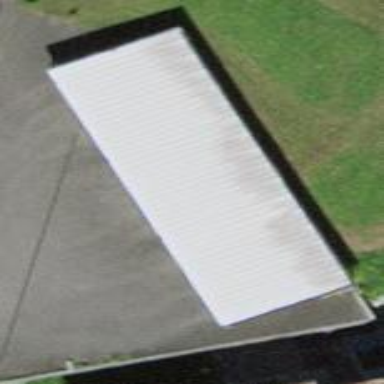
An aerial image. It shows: View of roof of building.